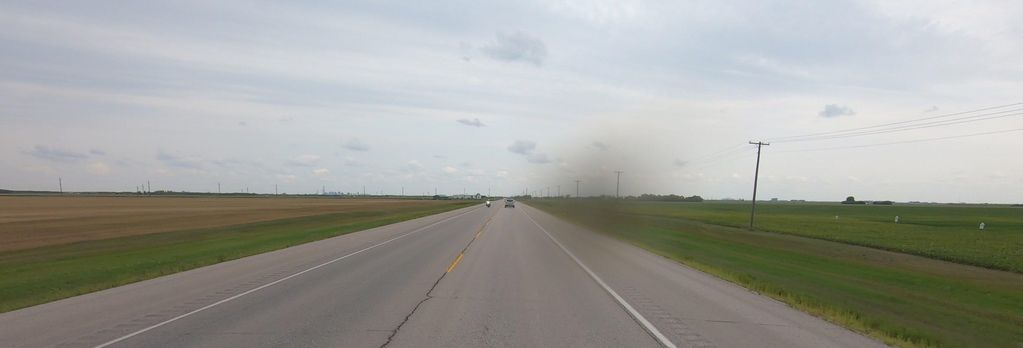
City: winnipeg